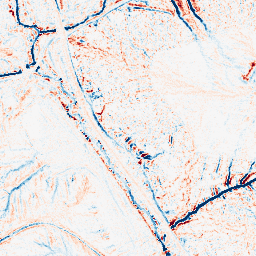
Category: edge_preserving
Decomposition family: median
Decomposition parameters: size: 7
Upsampling method: cubic_catmull_rom
Upsampling parameters: scale: 2
Upsampling scale: 2